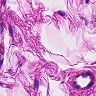
Metastatic tissue present: no